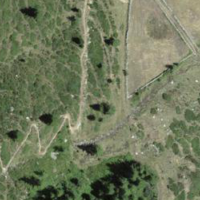
EUNIS habitat code: 31
Species observed at this site:
Corvus corone
Turdus philomelos
Anthus spinoletta
Dendrocopos major
Sylvia borin
Prunella modularis
Turdus viscivorus
Sylvia atricapilla
Spinus spinus
Phylloscopus collybita
Erithacus rubecula
Cuculus canorus
Dryocopus martius
Certhia familiaris
Sitta europaea
Nucifraga caryocatactes
Falco tinnunculus
Picus viridis
Periparus ater
Motacilla cinerea
Lophophanes cristatus
Troglodytes troglodytes
Pyrrhula pyrrhula
Fringilla coelebs
Turdus merula
Parus major
Cinclus cinclus
Aquila chrysaetos
Delichon urbicum